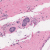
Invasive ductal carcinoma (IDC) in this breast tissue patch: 0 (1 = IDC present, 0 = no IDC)